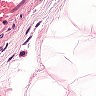
Metastatic tissue present: no